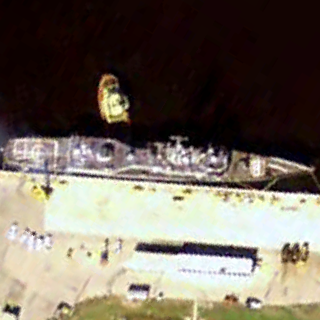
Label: cruiser